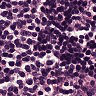
Metastatic tissue present: no